Question: I am looking at shipment data for the past 12 months and want the total finished goods units shipped and their raw material counter parts.
I have joined the shipment detail table with the bill of materials header (which has the corresponding finished good item) and then joined the BOM HEader to the BOM Detail to get all the Raw Material components and quantities per Finished Good Unit.
'''
ShipYear ShipMonth CLASS SHIPMENT_ID INTERNAL_SHIPMENT_LINE_NUM FG_ITEM FG_QTY RM_ITEM RM_QTY_PER_FG_UNIT TOTAL_RM_QTY
2013 6 SHADE CHIPS <PHONE> 25851201 PM9000015050 2 PM1000010932 2 4
2013 6 SHADE CHIPS <PHONE> 25851201 PM9000015050 2 PM1000010933 3 6
2013 6 SHADE CHIPS <PHONE> 25851201 PM9000015050 2 PM1000010934 1 2
2013 6 SHADE CHIPS <PHONE> 25851201 PM9000015050 2 PM1000010935 4 8
2013 6 SHADE CHIPS <PHONE> 25851201 PM9000015050 2 PM1000010936 1 2
2013 6 SHADE CHIPS <PHONE> 25851201 PM9000015050 2 PM1000010937 1 2
2013 6 SHADE CHIPS <PHONE> 25851201 PM9000015050 2 PM1000010938 1 2
2013 6 SHADE CHIPS <PHONE> 25851201 PM9000015050 2 PM1000010939 1 2
2013 6 SHADE CHIPS <PHONE> 25851202 PM9000015074 5 PM1000010932 4 20
2013 6 SHADE CHIPS <PHONE> 25851202 PM9000015074 5 PM1000010933 1 5
2013 6 SHADE CHIPS <PHONE> 25851202 PM9000015074 5 PM1000010934 3 15
2013 6 SHADE CHIPS <PHONE> 25851202 PM9000015074 5 PM1000010935 8 40
2013 6 SHADE CHIPS <PHONE> 25853677 PM9000015394 1 PM1000010932 1 1
2013 6 SHADE CHIPS <PHONE> 25853677 PM9000015394 1 PM1000010933 1 1
2013 6 SHADE CHIPS <PHONE> 25853677 PM9000015394 1 PM1000010934 1 1
2013 6 SHADE CHIPS <PHONE> 25853677 PM9000015394 1 PM1000010935 4 4
2013 6 SHADE CHIPS <PHONE> 25853677 PM9000015394 1 PM1000010936 1 1
2013 6 SHADE CHIPS <PHONE> 25853677 PM9000015394 1 PM1000010937 2 2
2013 6 SHADE CHIPS <PHONE> 25853677 PM9000015394 1 PM1000010938 3 3
2013 6 SHADE CHIPS <PHONE> 25853677 PM9000015394 1 PM1000010939 1 1
2013 6 SHADE CHIPS <PHONE> 25853678 PM9000015404 1 PM1000010932 7 7
2013 6 SHADE CHIPS <PHONE> 25853678 PM9000015404 1 PM1000010933 1 1
2013 6 SHADE CHIPS <PHONE> 25853678 PM9000015404 1 PM1000010934 1 1
2013 6 SHADE CHIPS <PHONE> 25853678 PM9000015404 1 PM1000010935 1 1
2013 6 SHADE CHIPS <PHONE> 25853678 PM9000015404 1 PM1000010936 1 1
2013 6 SHADE CHIPS <PHONE> 25853678 PM9000015404 1 PM1000010937 1 1
2013 6 SHADE CHIPS <PHONE> 25853678 PM9000015404 1 PM1000010938 1 1
2013 6 SHADE CHIPS <PHONE> 25853678 PM9000015404 1 PM1000010939 1 1
TOTALS 9 58 136
'''
Here is a pic that is formatted a little better:

In the end, I want to see the following:
'''
Year Month Class FG Units RM Units
2012 6 SHADE CHIPS 3449 50351
2012 7 SHADE CHIPS <PHONE>
2012 8 SHADE CHIPS <PHONE>
2012 9 SHADE CHIPS <PHONE>
2012 12 SHADE CHIPS <PHONE>
2013 1 SHADE CHIPS 1972 15284
2013 2 SHADE CHIPS 121 781
2013 3 SHADE CHIPS 60 808
2013 4 SHADE CHIPS 74 1335
2013 5 SHADE CHIPS 5 40
2013 6 FILLER SHADE 1 18
2013 6 SHADE CHIPS 4788 36790
2013 7 FILLER SHADE 1 18
2013 7 SHADE CHIPS <PHONE>
'''
I tried doing an initial group by year month, class, shipID, Internal Ship Line, Item, and take max of FG_Qty and Sum of RM_Qty. Then took that result and grouped it again, this time only grouping by year month, class and then summing FG_Qty and RM_Qty.
Note: Just doing a straight group by in one pass isn't working because the sum of FG_QTY is overstated since in the raw data the FG_QTY is replicated in multiple rows because of the join to the BOM Details table. So I need to only count the FG_Qty once per Internal SHipment Line Nbr.
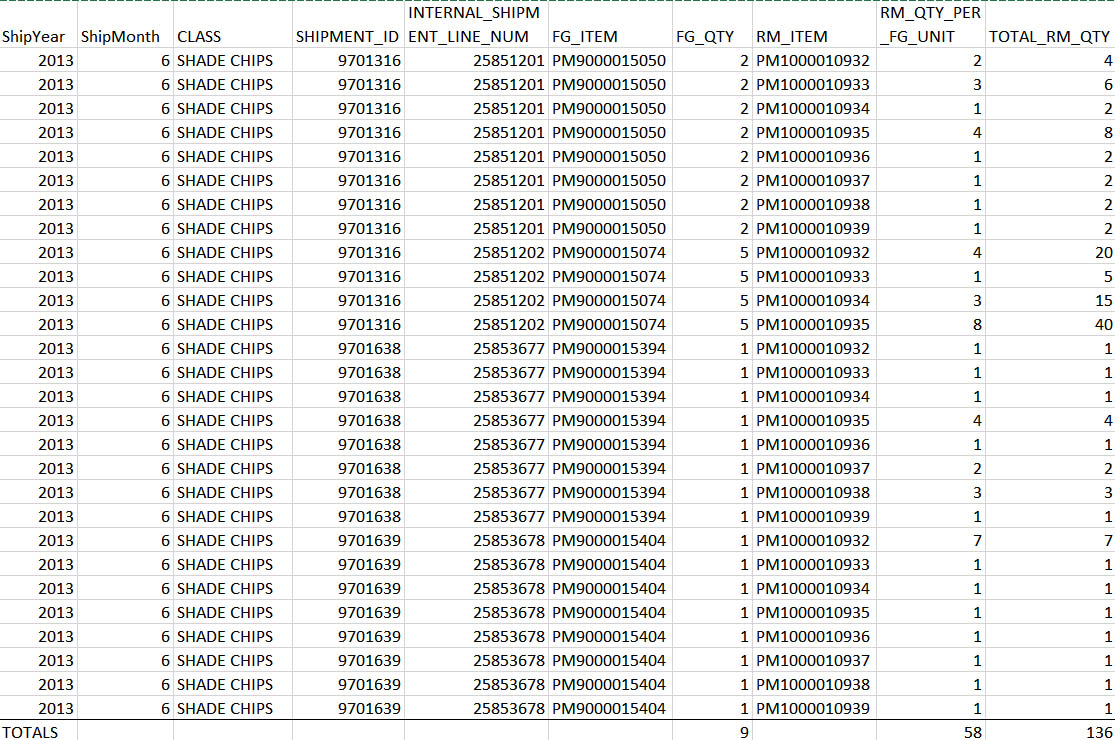
Answer: Without knowing too much about your data, I would probably use a few CTEs to do this.
'''
WITH RM AS (
SELECT YEAR, MONTH, CLASS, SUM(RM_QTY) AS total_rm_qty
FROM Shipment_Data SD
JOIN BOM_Header BH ON
sd.id = bh.id
JOIN BOM_Detail BD ON
bh.id = bd.id
GROUP BY YEAR, MONTH, CLASS
)
,FG AS (
SELECT YEAR, MONTH, CLASS, SUM(FG_QTY) AS total_fg_qty
FROM Shipment_Data SD
GROUP BY YEAR, MONTH, CLASS
)
SELECT FG.YEAR,FG.MONTH,FG.CLASS, fg.total_rm_qty, rm.total_rm_qty
FROM FG
JOIN RM ON
FG.YEAR=RM.YEAR
AND FG.MONTH=RM.MONTH
AND FG.CLASS=RM.CLASS
ORDER BY
FG.YEAR,
FG.MONTH,
FG.CLASS
'''
Basically, you are doing a 1st pass to summarize the Raw Material Qty by year,month and class, then doing the same thing for the Finished Goods, but without joining to the BOM detail table. Once each has been summarized and grouped appropriately, you can join them at the appropriate level of aggregation.